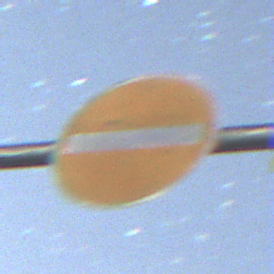
Verkehrszeichen: VerbotDerEinfahrt
Umgebung: Outdoor, Nature
Tageszeit: Night
Wetter: Clear
Licht: Natural
Jahreszeit: NotSpecified
Kontrast: HighContrast